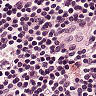
Metastatic tissue present: no